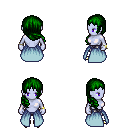
a pixel art fantasy rpg character, female body template, dark elf, purple skin, overskirt, metal pants, green right-swept hairstyle, bracelets, gold boots, four views (front, back, left, right), 2x2 character sprite sheet, small pixel art, hard edges, no anti-aliasing